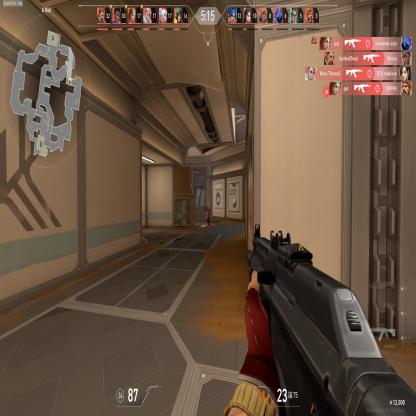
Label: enemy